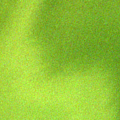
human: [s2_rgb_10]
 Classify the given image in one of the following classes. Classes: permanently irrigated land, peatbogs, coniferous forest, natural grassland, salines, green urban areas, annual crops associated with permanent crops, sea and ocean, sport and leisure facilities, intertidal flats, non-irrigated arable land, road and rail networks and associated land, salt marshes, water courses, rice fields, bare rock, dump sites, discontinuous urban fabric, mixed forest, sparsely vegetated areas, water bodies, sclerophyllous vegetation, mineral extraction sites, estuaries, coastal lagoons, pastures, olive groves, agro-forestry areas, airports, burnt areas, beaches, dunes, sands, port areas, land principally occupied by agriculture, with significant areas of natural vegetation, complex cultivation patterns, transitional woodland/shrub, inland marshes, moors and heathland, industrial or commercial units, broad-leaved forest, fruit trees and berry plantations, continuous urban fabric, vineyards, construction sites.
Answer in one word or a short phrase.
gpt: coastal lagoons